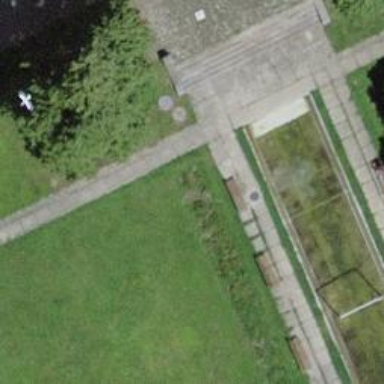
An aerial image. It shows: Bench.